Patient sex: F
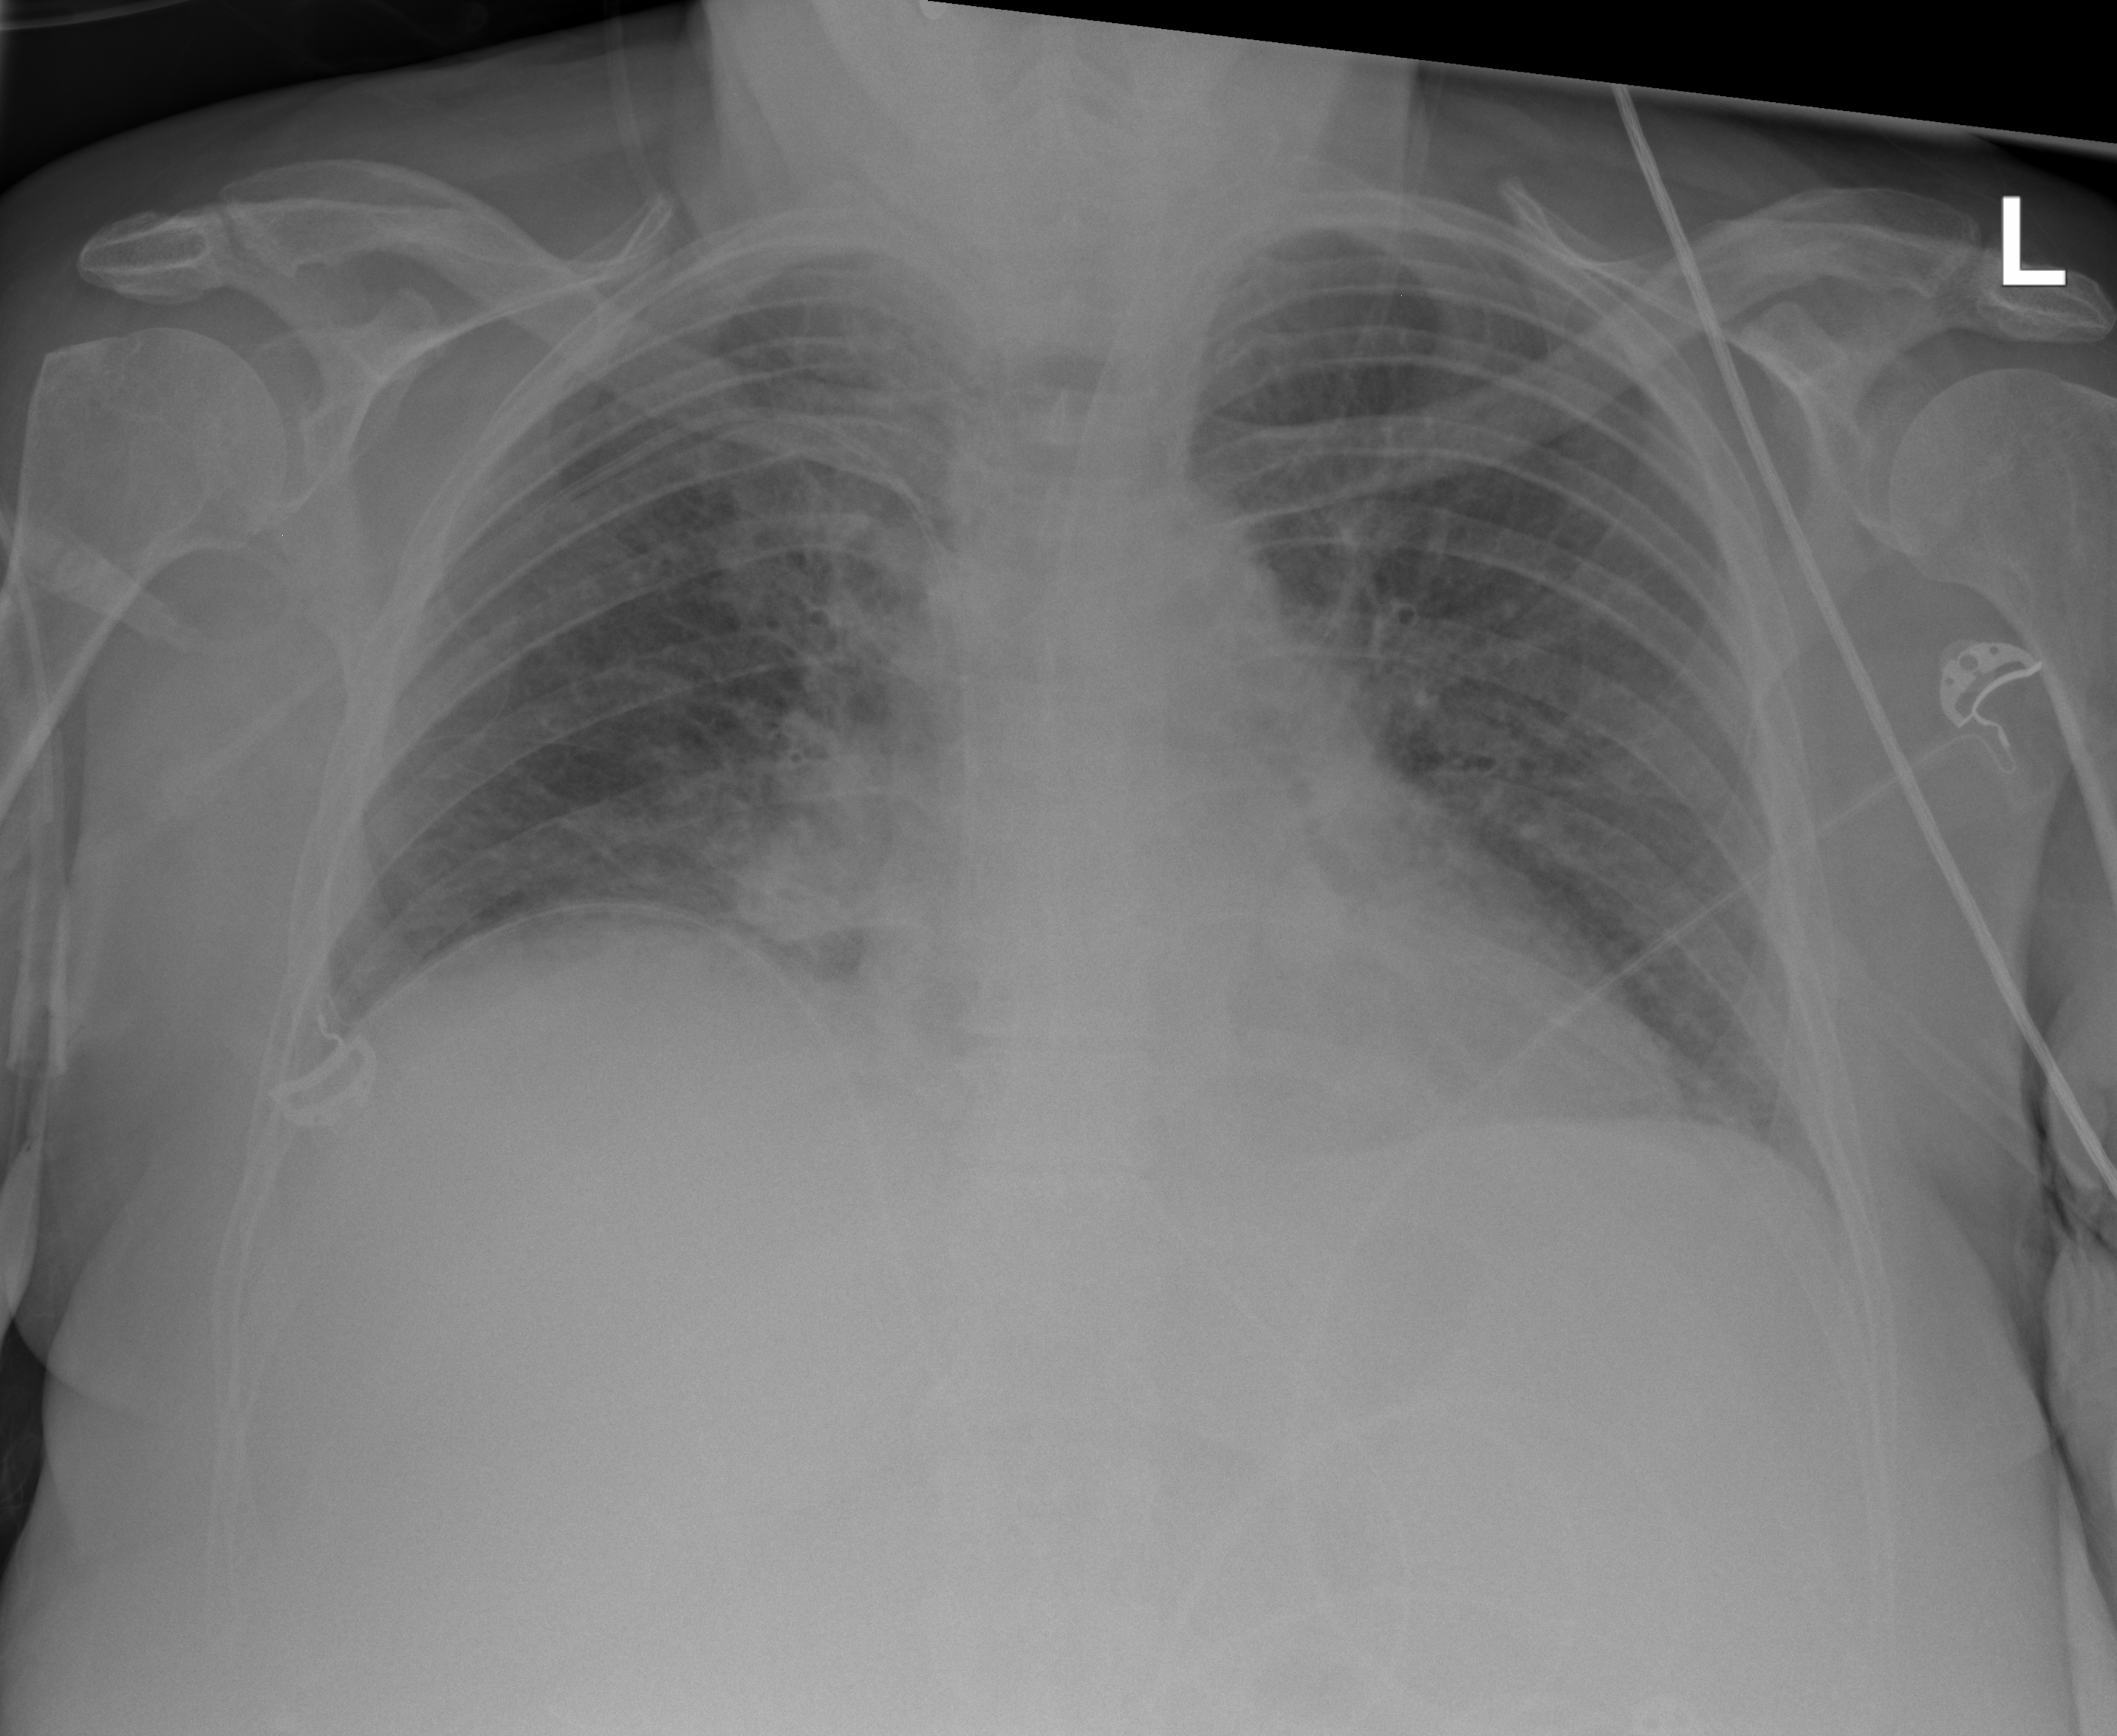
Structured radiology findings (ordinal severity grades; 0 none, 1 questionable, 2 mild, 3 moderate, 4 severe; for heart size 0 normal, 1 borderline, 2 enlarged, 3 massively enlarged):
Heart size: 0
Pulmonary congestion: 2
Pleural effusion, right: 0
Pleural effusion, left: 0
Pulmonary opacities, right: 0
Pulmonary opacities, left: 0
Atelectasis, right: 2
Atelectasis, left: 2